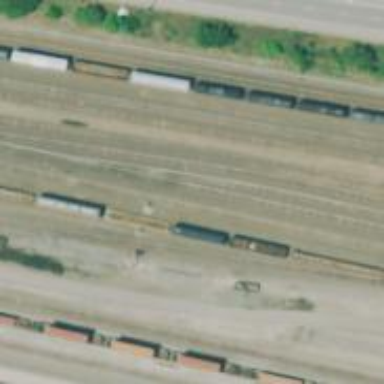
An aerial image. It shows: Railway signal.